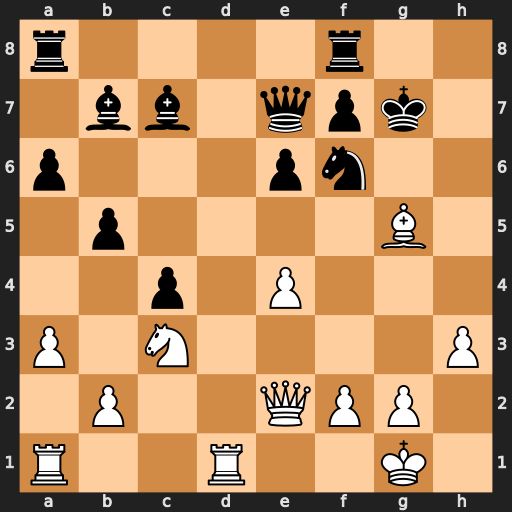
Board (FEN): r4r2/1bb1qpk1/p3pn2/1p4B1/2p1P3/P1N4P/1P2QPP1/R2R2K1
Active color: w
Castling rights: -
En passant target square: -
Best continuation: e5 Bxe5 Qxe5